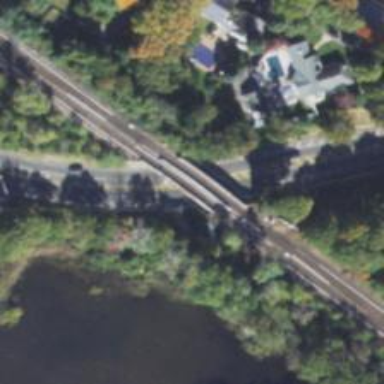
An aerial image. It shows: Bridge with electrified railway tracks.